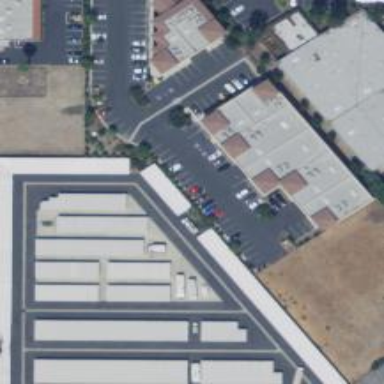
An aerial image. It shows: Commercial building.